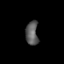
Tissue: prostate
Cell type: Myeloid cells
Senescence score: 0.6916
Nuclear area (px): 292
Mean DAPI intensity: 91.736